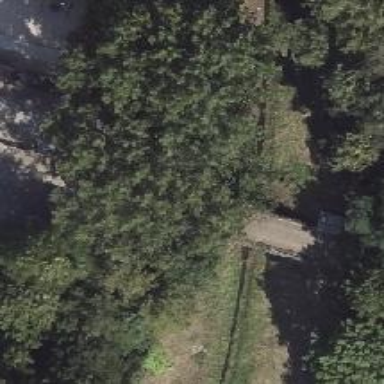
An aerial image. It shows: Footway bridge.